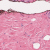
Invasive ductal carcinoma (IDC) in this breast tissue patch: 0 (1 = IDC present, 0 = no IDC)